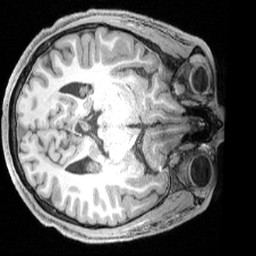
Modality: T1w
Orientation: axial
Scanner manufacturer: siemens
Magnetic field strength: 3 T
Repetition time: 2.4 s
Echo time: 0.00221 s